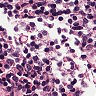
Metastatic tissue present: no